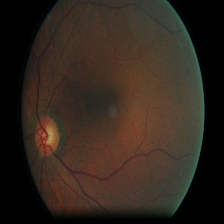
Diabetic retinopathy grade: Moderate